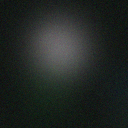
Screen state: off